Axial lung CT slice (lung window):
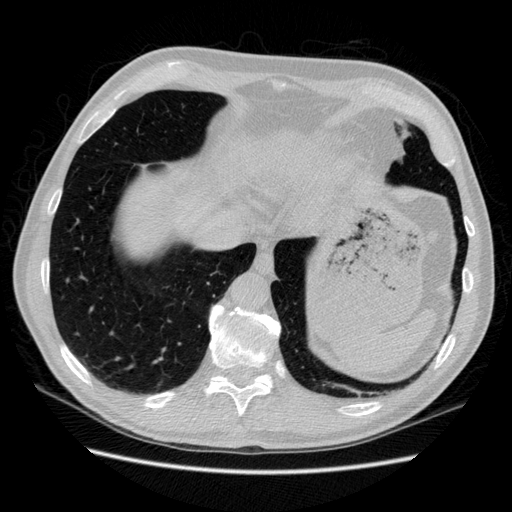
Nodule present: no